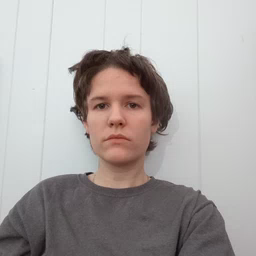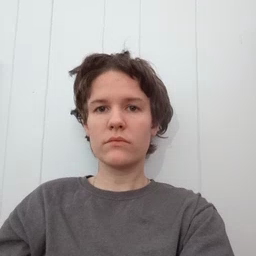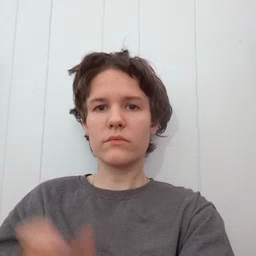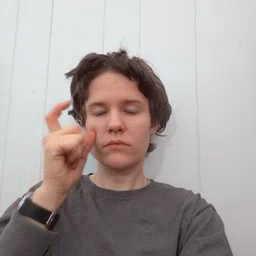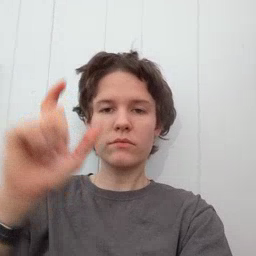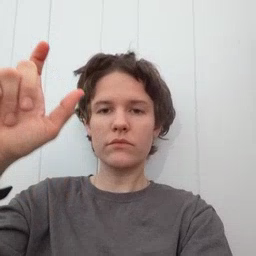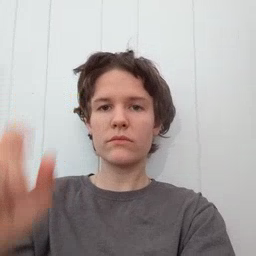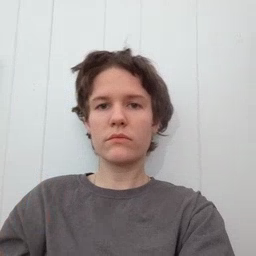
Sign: moon